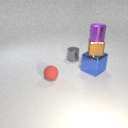
small gray metal cylinder behind large blue metal cube